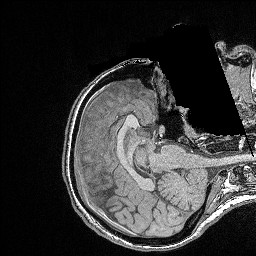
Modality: FLASH
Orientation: axial
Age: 24
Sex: female